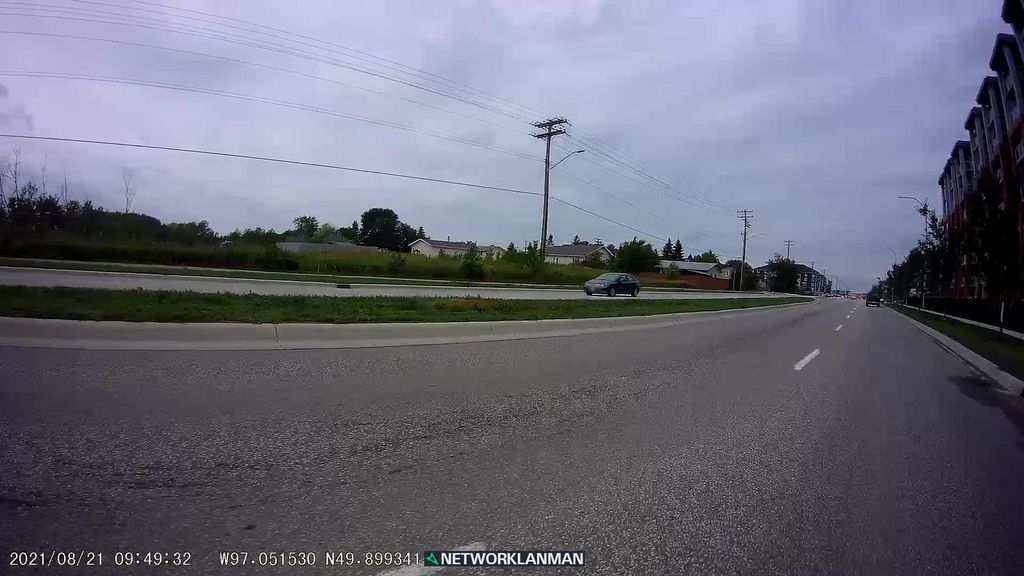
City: winnipeg